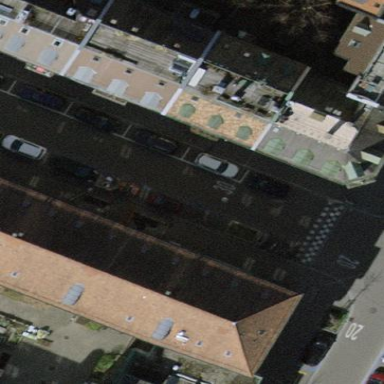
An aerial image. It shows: Parking lane for vehicles.